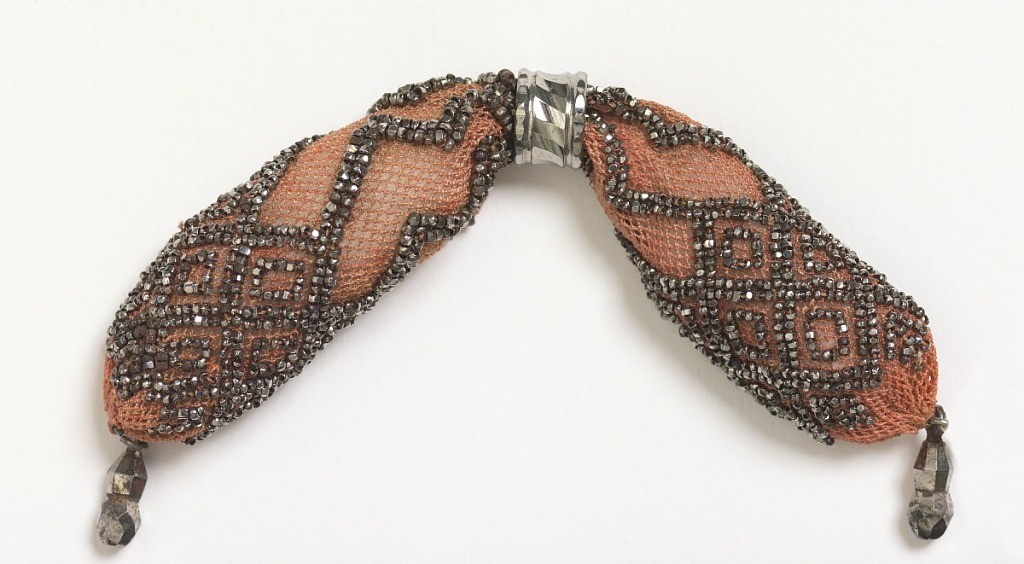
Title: Miser's purse
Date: early 19th century
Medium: silk, metal Technique: crocheted
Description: Crocheted pink silk ornamented with geometric pattern of cut steel beads.  One steel ring controls side opening; steel pendant at each end.